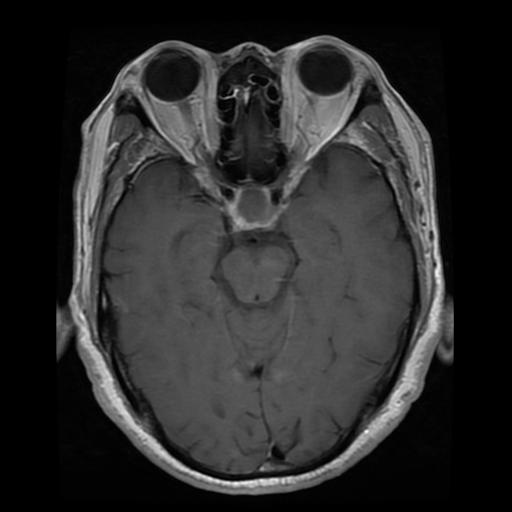
Label: pituitary